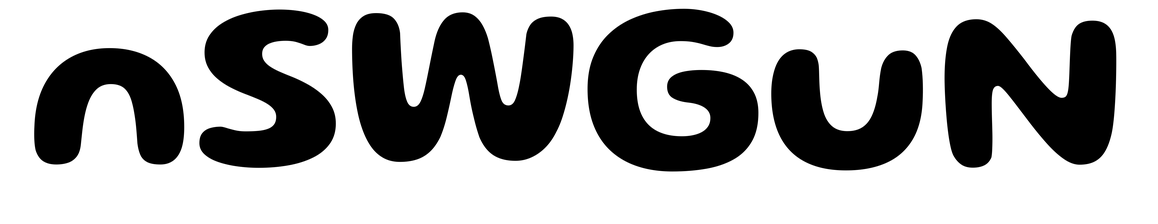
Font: Gluten_SemiBold